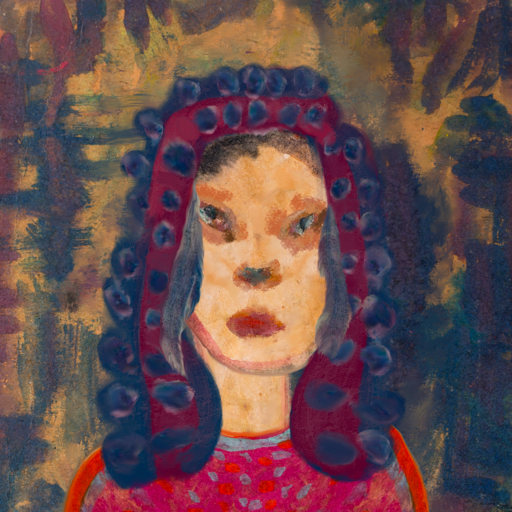
Background: InTheSun, Head And Neck Front: Childish, Face Front: Boggyland, Bust: Sisters, Hair Front: Hill_Girl, Head Accessory: Blank, Second Necklace: Blank, Necklace: Blank, Baby: Blank